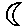
Label: moon